Aerial crown-view tile of a tropical tree (Barro Colorado Island, Panama), acquired 20250915:
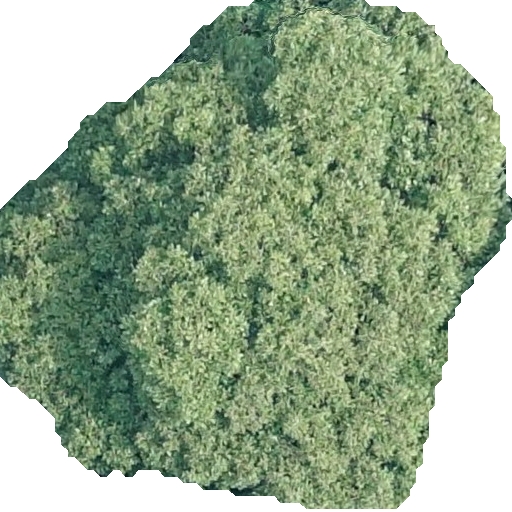
Species: Dipteryx oleifera
GBIF accepted scientific name: Dipteryx oleifera
Crown area: 284.704 m²